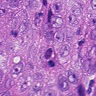
Metastatic tissue present: yes